Field crop: maize
Growth stage: 2
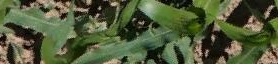
Species: maize